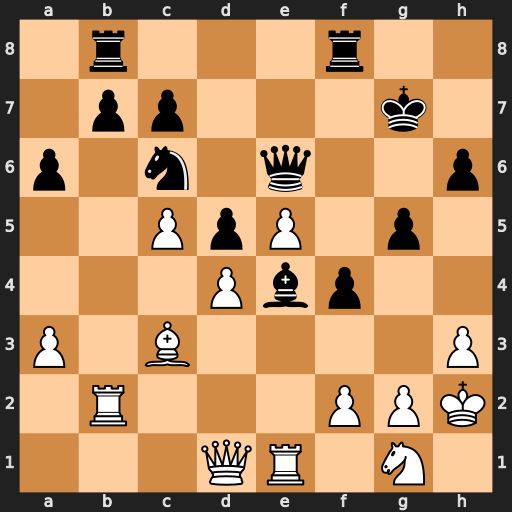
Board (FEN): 1r3r2/1pp3k1/p1n1q2p/2PpP1p1/3Pbp2/P1B4P/1R3PPK/3QR1N1
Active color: w
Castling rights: -
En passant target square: -
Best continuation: Rxe4 dxe4 d5 Rfd8 Rd2